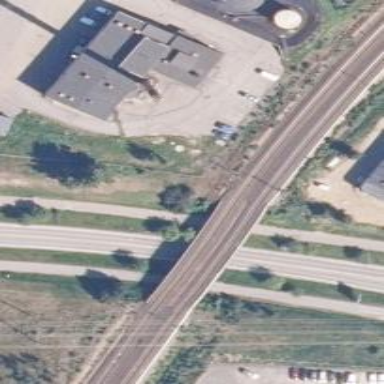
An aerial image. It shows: Bridge carrying continuous electrified railway tracks with contact line.